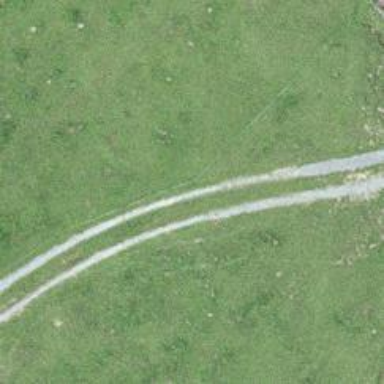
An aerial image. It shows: Unpaved track road.